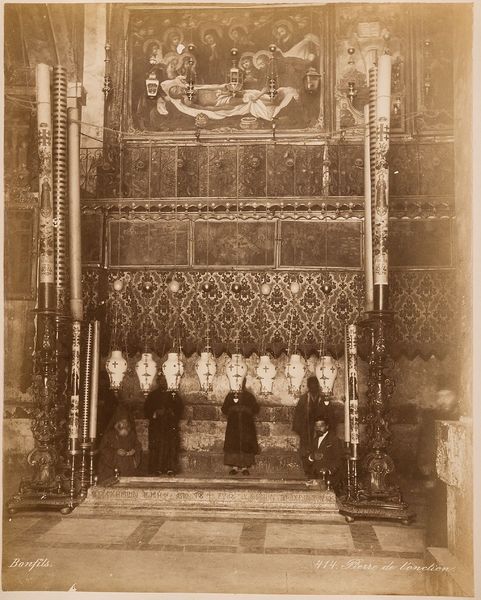
Titel: 414. Pierre de l&#x2019;onction
Künstler: Félix Bonfils
Standort: Hamburg
Institution: Museum für Kunst und Gewerbe Hamburg
Schlagwörter: innenraum, kirche, foto, fotografie, photographie, photo, kircheninneres, beweinung, christi, albumin, grabeskirche, lichtbild, reisefotografie, schwarzweißpositivverfahren, silbersalzverfahren, schwarzweißfotografie, stätte, reisephotographie, albuminpapier, pilgerstätte, salbungsstein